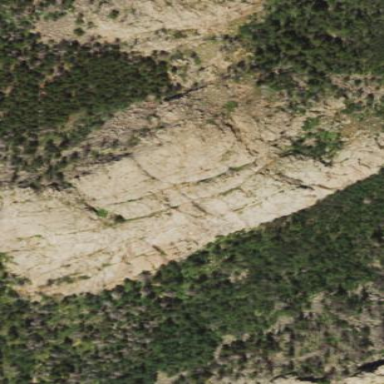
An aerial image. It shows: Landscape of bare rock.